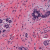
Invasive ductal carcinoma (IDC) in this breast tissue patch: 0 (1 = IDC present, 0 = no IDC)